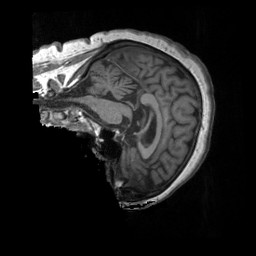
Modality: T1w
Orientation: sagittal
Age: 55
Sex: female
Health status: ill
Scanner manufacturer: siemens
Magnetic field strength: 3 T
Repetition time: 1.9 s
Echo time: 0.00247 s